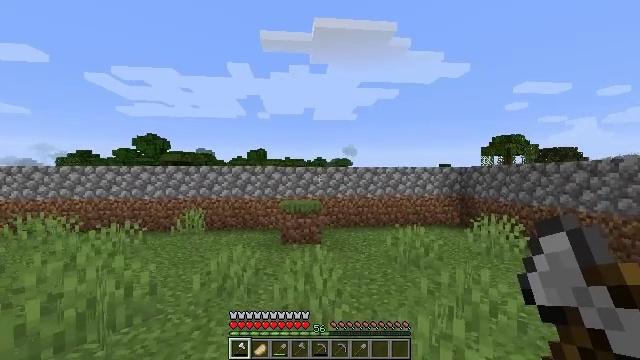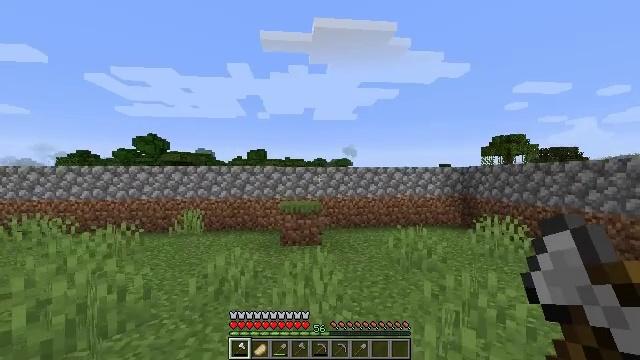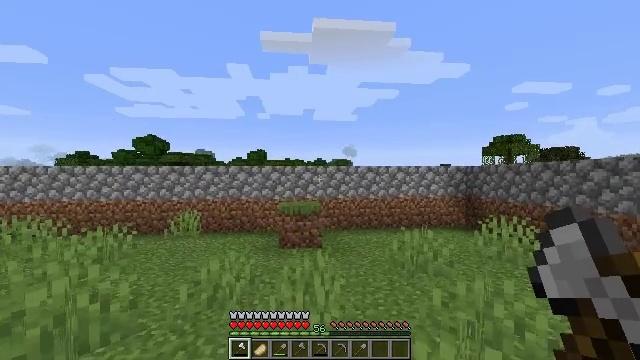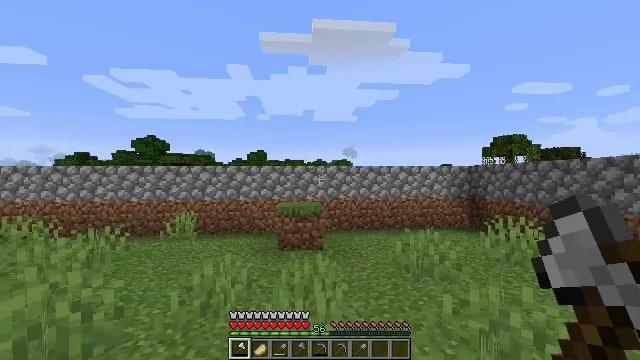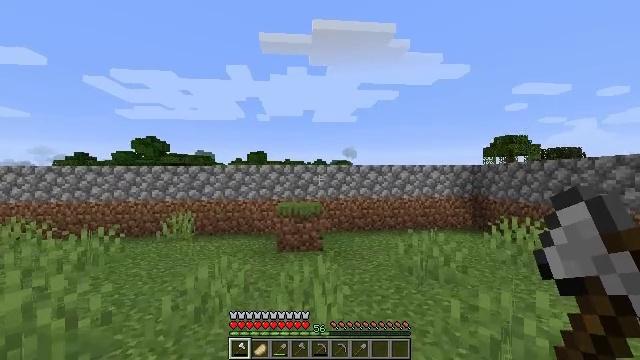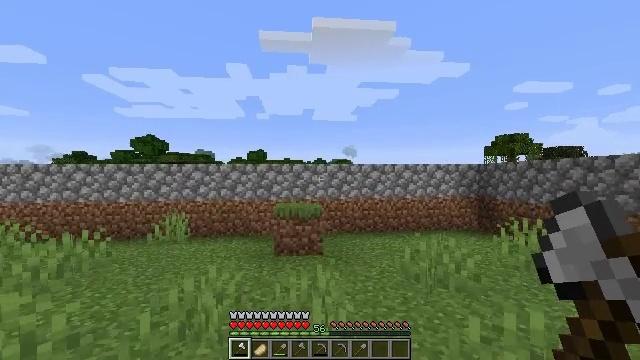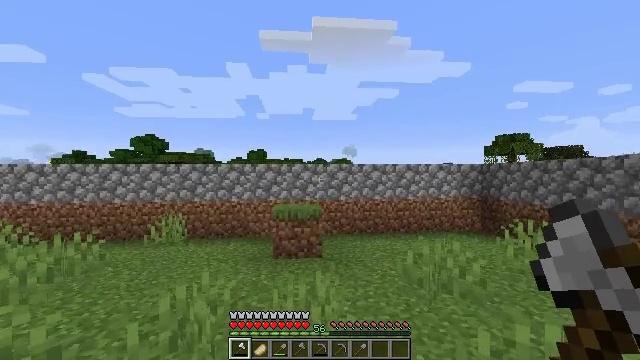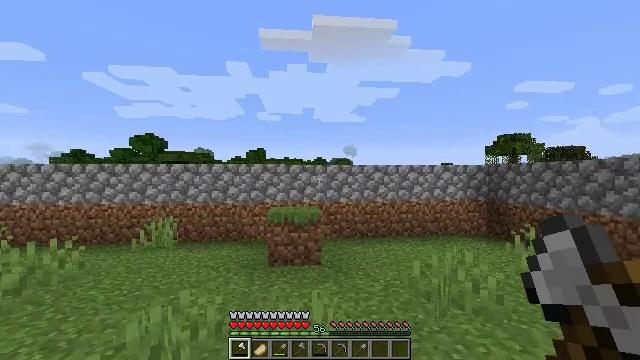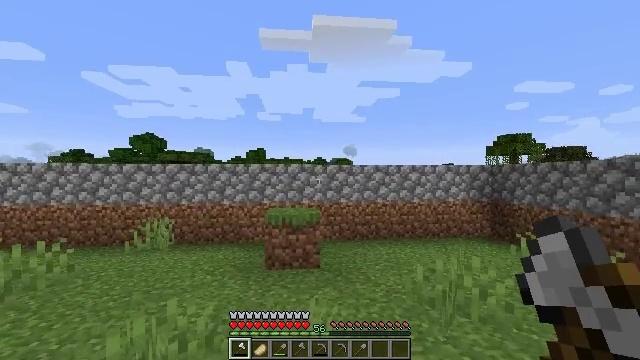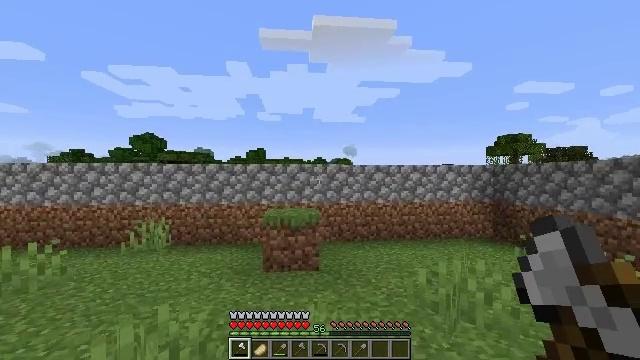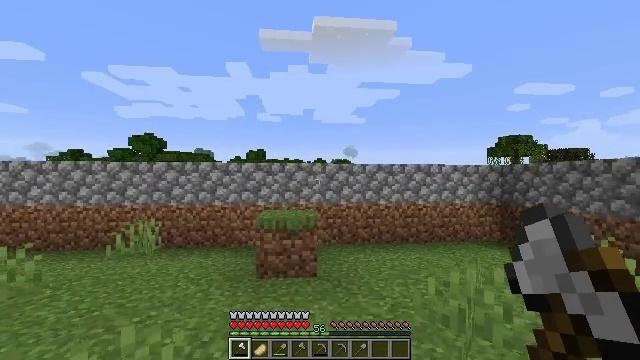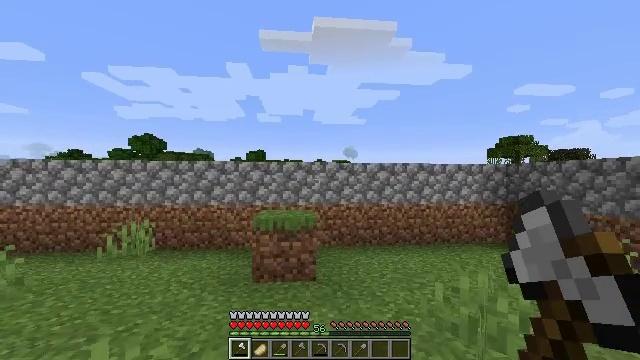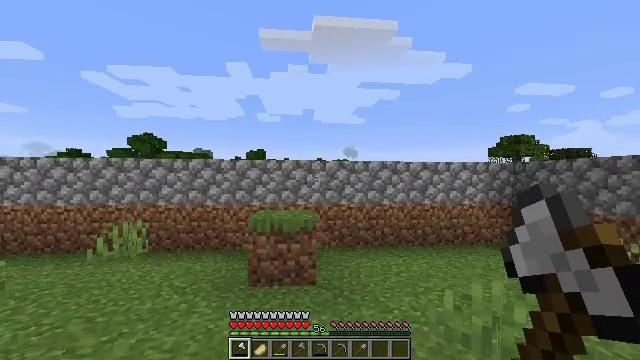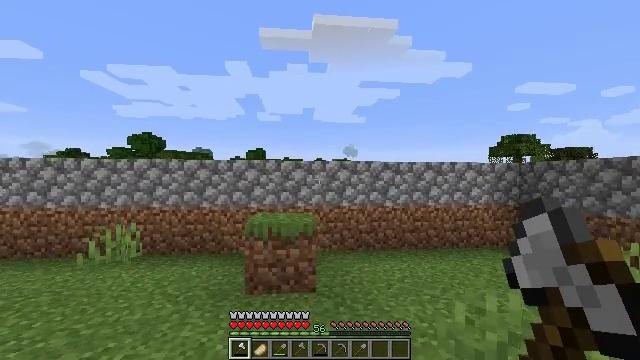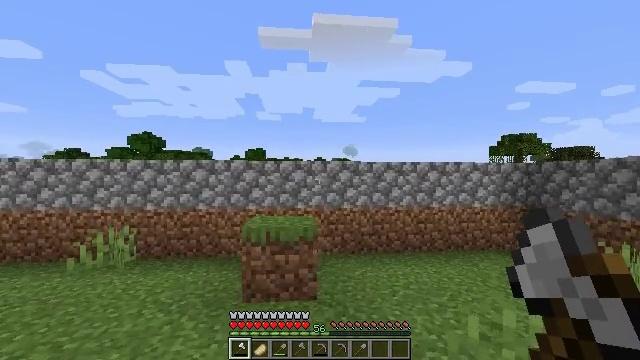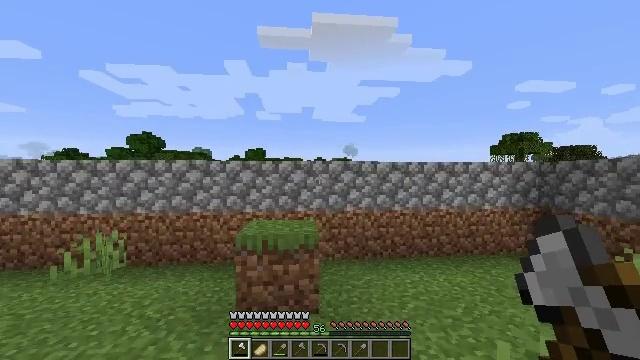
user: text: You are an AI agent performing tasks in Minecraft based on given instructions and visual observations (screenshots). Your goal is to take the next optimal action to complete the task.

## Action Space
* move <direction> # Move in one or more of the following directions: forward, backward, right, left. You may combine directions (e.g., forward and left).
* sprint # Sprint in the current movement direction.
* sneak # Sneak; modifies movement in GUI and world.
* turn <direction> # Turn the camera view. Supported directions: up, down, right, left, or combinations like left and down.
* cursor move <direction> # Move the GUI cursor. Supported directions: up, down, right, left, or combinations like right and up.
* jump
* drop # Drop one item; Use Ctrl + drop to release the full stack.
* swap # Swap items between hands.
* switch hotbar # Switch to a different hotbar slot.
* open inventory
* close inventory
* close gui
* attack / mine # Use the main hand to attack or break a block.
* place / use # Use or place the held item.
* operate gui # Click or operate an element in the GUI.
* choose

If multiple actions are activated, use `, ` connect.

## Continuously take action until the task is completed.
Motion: motion action
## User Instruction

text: Mine the clay from the riverbed.
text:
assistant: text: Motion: move forward
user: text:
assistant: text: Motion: move forward
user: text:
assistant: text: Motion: move forward
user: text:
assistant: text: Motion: move forward
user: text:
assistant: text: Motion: move forward
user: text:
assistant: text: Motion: move forward
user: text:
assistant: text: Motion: move forward
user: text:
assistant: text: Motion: move forward
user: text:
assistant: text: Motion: move forward
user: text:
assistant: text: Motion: move forward
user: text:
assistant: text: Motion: move forward
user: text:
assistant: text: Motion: move forward
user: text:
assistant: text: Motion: move forward
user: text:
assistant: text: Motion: move forward
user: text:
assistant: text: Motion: move forward
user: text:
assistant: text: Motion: move forward
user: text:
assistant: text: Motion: move forward
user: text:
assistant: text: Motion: move forward
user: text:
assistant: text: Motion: move forward
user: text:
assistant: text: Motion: move forward
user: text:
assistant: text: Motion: move forward
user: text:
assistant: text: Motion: move forward
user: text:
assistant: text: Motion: move forward
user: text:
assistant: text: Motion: move forward, jump
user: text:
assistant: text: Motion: move forward, jump
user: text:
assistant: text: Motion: move forward, jump
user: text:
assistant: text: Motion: move forward, jump
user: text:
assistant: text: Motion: move forward and move left
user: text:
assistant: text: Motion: move forward and move left
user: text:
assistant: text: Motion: move forward and move left